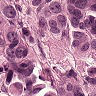
Metastatic tissue present: yes